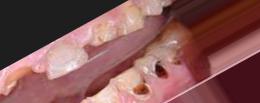
Condition: Caries